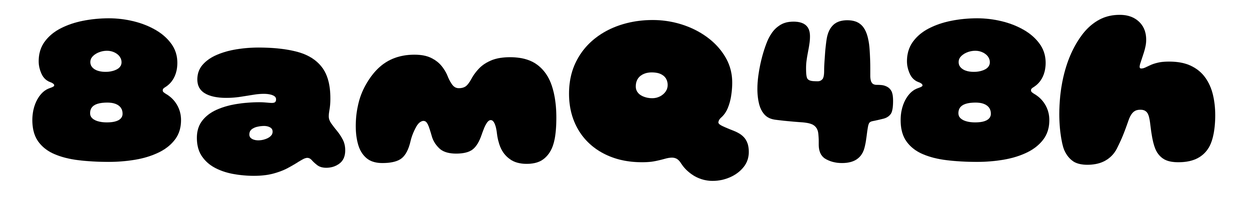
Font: Gluten_Black